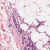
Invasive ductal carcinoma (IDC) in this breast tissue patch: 1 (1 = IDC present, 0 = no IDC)